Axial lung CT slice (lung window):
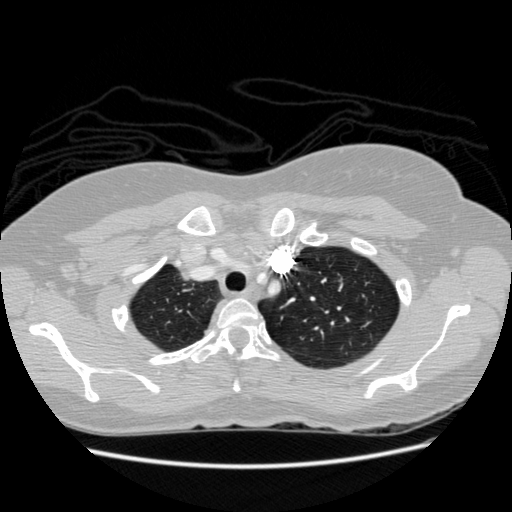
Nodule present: no